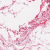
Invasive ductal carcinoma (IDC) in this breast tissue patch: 0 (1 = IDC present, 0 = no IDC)